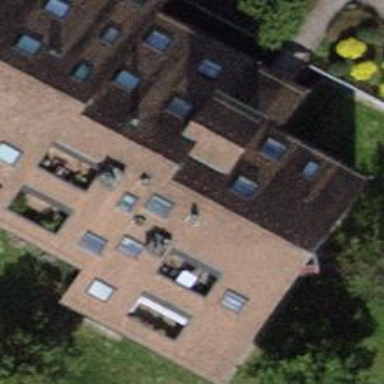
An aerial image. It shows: Grey apartment building with gabled red roof. The roof is oriented across the building.